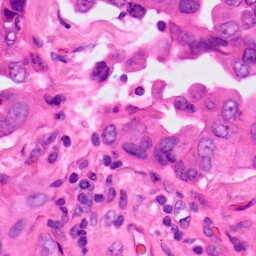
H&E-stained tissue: Lung